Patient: sex M, age 52
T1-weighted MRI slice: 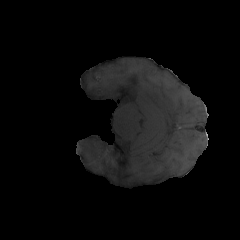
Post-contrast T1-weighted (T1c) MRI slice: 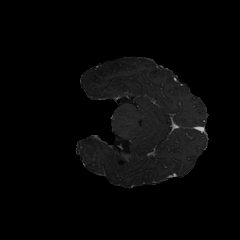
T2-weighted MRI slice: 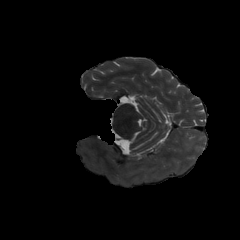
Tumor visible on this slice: no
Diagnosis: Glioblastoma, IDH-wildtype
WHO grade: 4